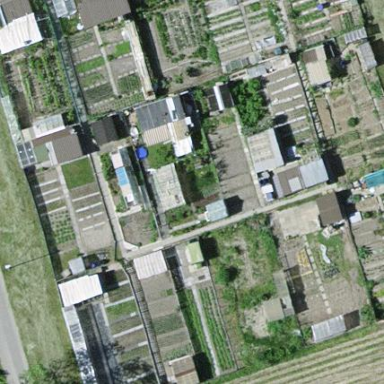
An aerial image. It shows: Allotments area.